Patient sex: M
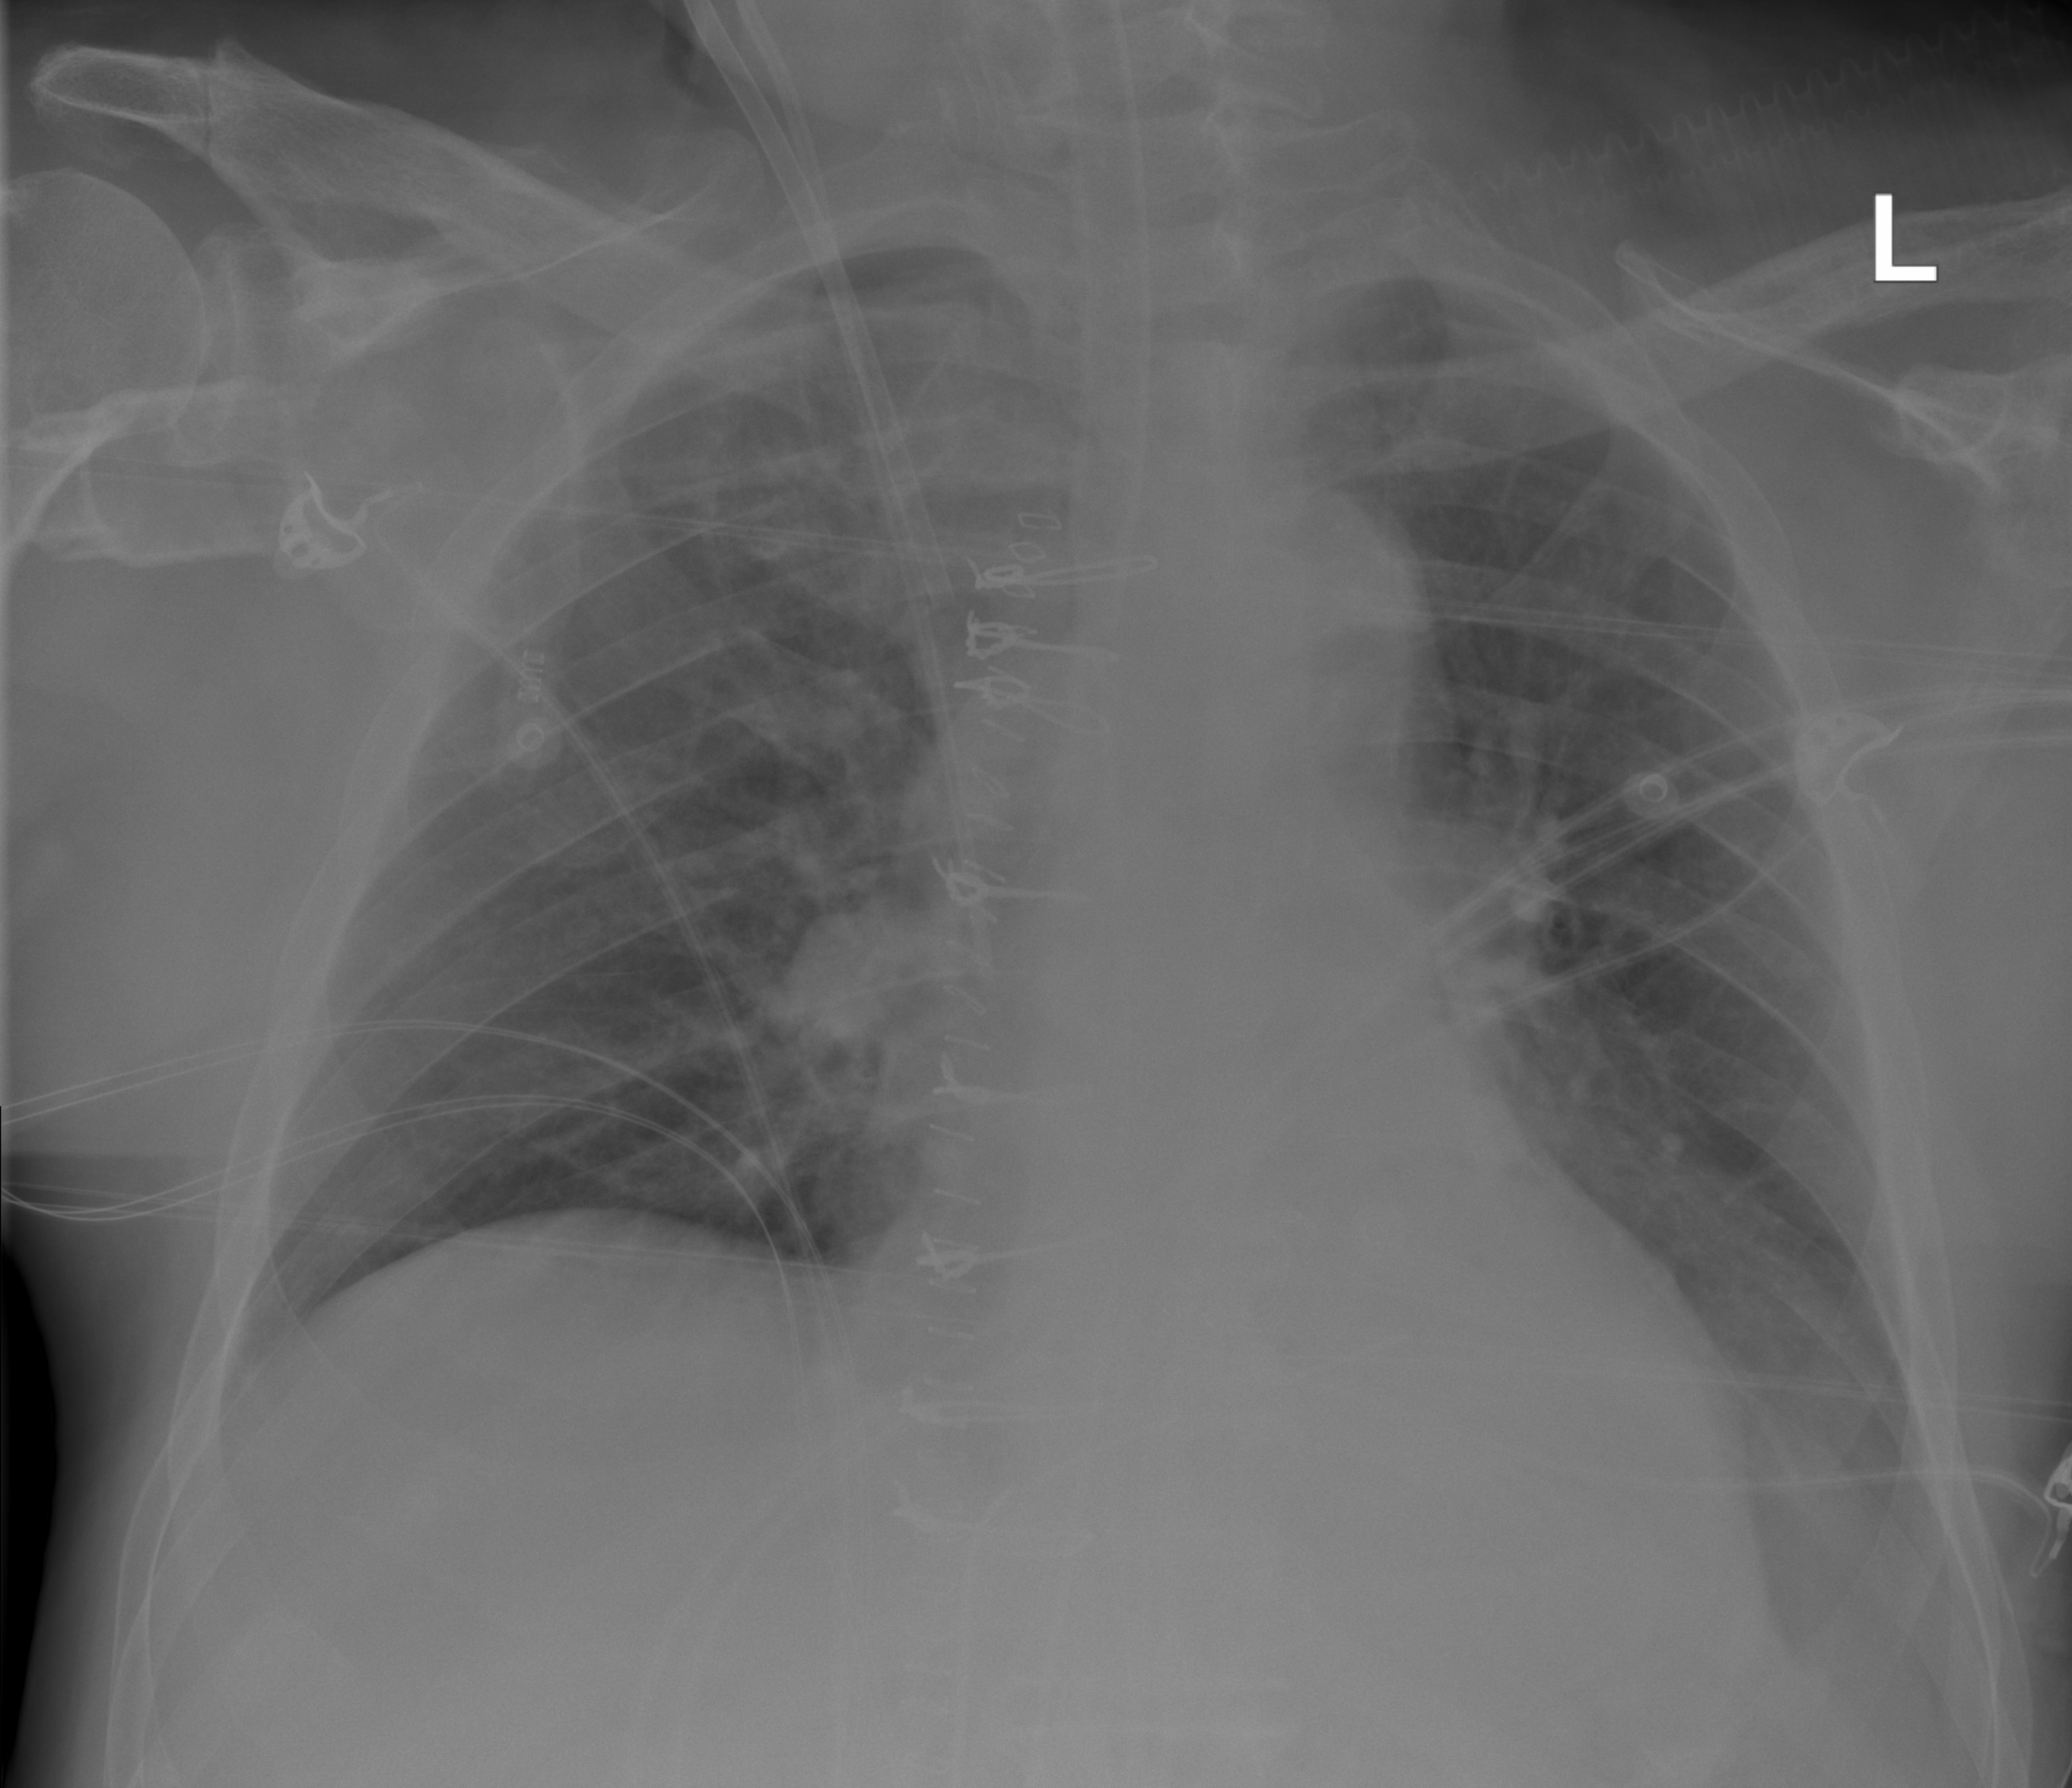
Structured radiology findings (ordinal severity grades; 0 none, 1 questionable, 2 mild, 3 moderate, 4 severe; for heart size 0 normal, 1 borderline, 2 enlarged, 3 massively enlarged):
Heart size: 2
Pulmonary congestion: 0
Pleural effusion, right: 0
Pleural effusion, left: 2
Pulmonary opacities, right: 0
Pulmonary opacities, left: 0
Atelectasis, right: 0
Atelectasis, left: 0